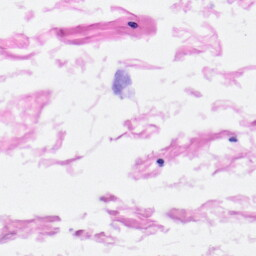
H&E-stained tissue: Heart